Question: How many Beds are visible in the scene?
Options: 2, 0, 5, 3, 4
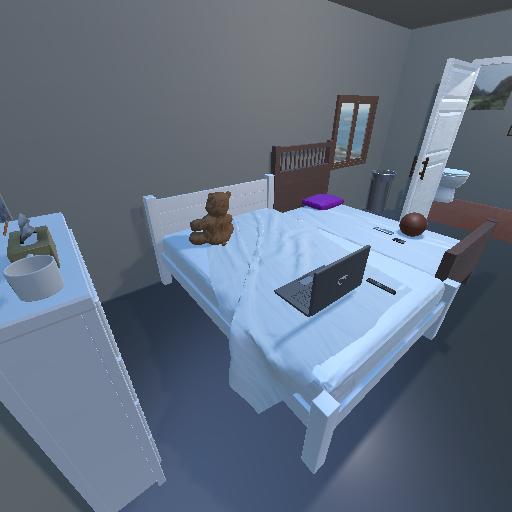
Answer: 2